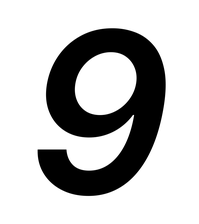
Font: Inter-Italic_SemiBold_Italic